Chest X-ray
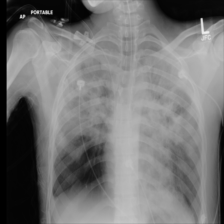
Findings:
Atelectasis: negative
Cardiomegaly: negative
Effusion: negative
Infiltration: negative
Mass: negative
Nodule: negative
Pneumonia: negative
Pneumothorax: negative
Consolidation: negative
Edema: negative
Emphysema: negative
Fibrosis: negative
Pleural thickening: negative
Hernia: negative